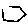
Label: hexagon